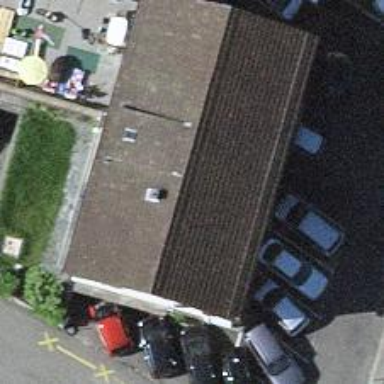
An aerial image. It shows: Car repair shop.